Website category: camera
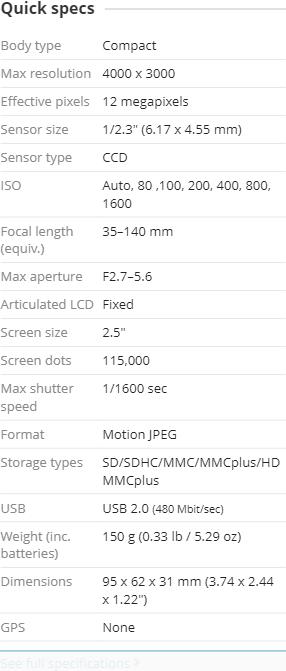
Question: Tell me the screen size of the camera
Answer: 2.5

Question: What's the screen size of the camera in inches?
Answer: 2.5

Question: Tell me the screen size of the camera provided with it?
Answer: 2.5

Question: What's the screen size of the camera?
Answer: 2.5

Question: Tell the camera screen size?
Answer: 2.5

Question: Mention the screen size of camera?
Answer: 2.5

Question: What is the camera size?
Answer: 2.5

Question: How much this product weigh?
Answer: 150 g (0.33 lb / 5.29 oz )

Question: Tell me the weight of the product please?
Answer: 150 g (0.33 lb / 5.29 oz )

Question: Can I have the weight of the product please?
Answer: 150 g (0.33 lb / 5.29 oz )

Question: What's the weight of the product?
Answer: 150 g (0.33 lb / 5.29 oz )

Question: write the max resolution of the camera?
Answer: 4000 x 3000

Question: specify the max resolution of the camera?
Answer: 4000 x 3000

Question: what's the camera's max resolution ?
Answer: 4000 x 3000

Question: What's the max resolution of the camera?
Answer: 4000 x 3000

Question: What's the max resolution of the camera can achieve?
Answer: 4000 x 3000

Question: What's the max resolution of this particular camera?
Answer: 4000 x 3000

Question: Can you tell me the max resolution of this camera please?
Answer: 4000 x 3000

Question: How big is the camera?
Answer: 95 x 62 x 31 mm (3.74 x 2.44 x 1.22 )

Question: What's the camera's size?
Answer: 95 x 62 x 31 mm (3.74 x 2.44 x 1.22 )

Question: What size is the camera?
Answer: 95 x 62 x 31 mm (3.74 x 2.44 x 1.22 )

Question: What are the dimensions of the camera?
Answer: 95 x 62 x 31 mm (3.74 x 2.44 x 1.22 )

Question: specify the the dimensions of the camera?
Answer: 95 x 62 x 31 mm (3.74 x 2.44 x 1.22 )

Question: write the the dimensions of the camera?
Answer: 95 x 62 x 31 mm (3.74 x 2.44 x 1.22 )

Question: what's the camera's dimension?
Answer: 95 x 62 x 31 mm (3.74 x 2.44 x 1.22 )